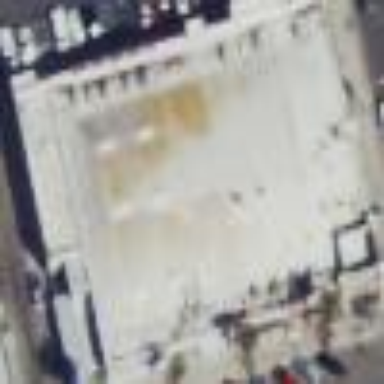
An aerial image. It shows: Commercial building.